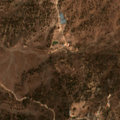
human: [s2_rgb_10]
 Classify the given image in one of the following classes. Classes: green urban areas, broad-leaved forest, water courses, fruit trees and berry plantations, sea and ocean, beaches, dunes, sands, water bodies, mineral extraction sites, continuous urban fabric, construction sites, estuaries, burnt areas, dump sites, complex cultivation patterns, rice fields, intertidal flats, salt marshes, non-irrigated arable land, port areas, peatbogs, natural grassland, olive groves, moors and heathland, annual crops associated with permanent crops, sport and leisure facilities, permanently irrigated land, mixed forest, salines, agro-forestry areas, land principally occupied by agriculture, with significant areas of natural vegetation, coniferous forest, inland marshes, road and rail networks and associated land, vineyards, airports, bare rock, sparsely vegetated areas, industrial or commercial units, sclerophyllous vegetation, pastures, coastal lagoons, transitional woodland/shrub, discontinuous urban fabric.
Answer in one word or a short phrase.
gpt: pastures, agro-forestry areas, broad-leaved forest